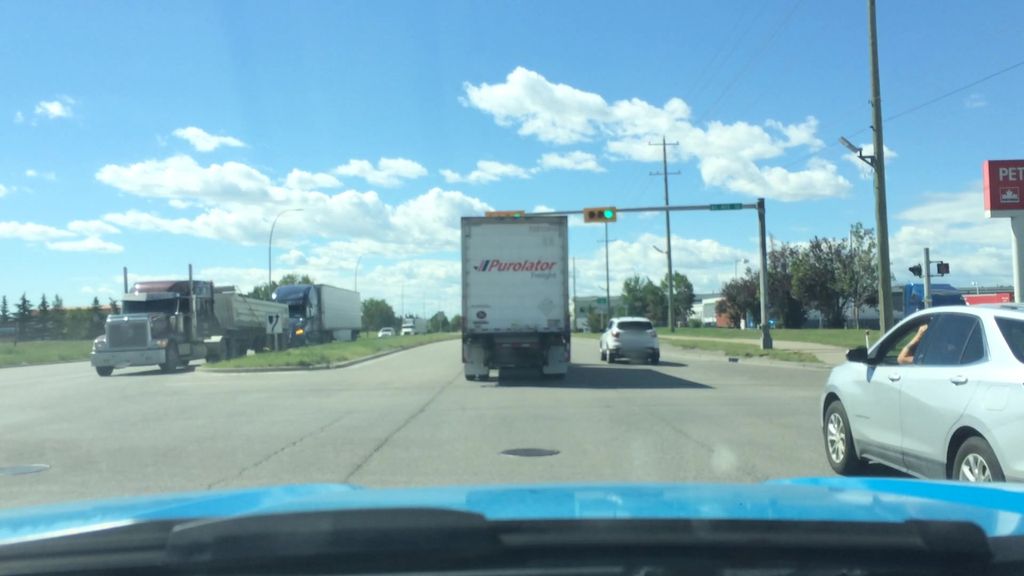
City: calgary